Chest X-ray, AP view. Patient: 21 years old, sex F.
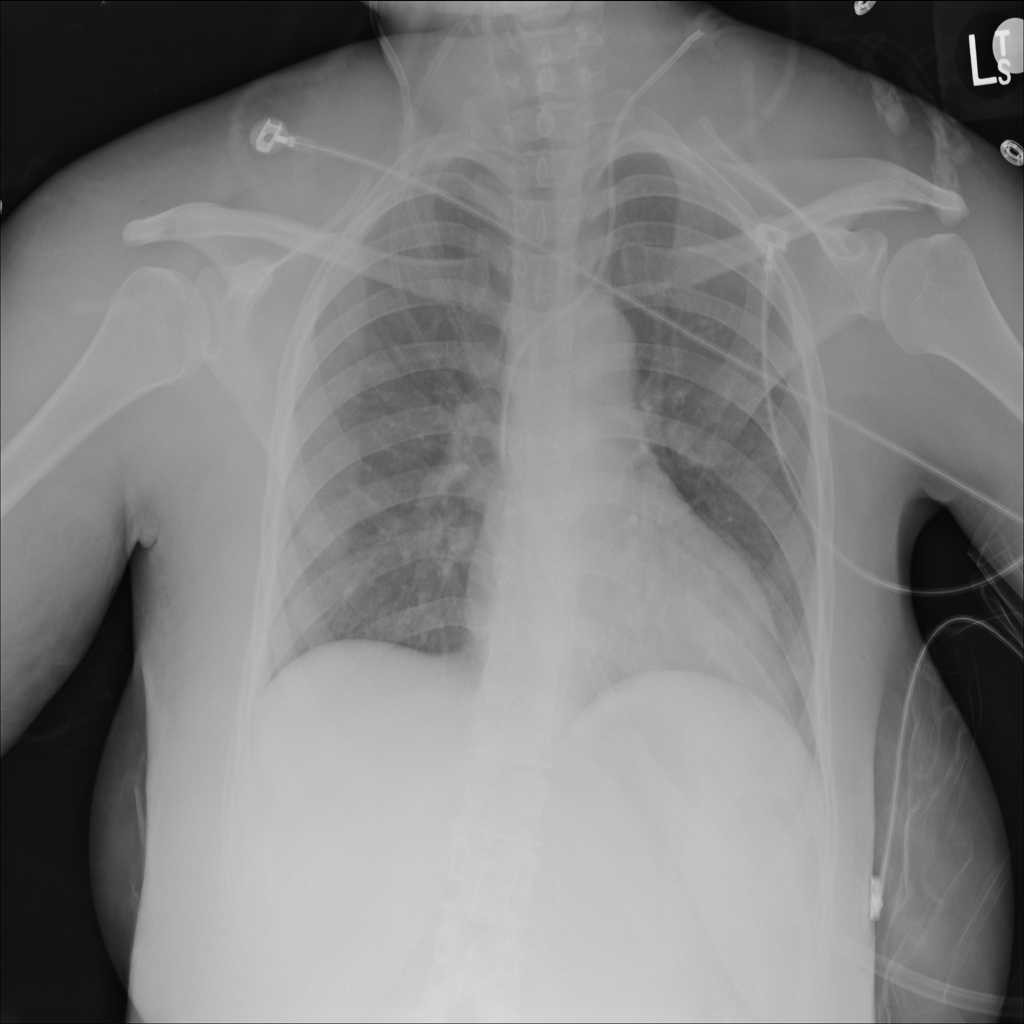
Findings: No Finding